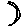
Label: moon